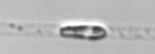
Label: Dactyliosolen_blavyanus